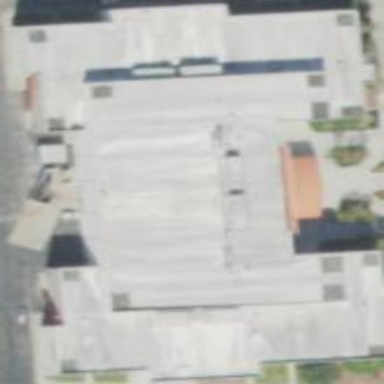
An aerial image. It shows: Cinema building.